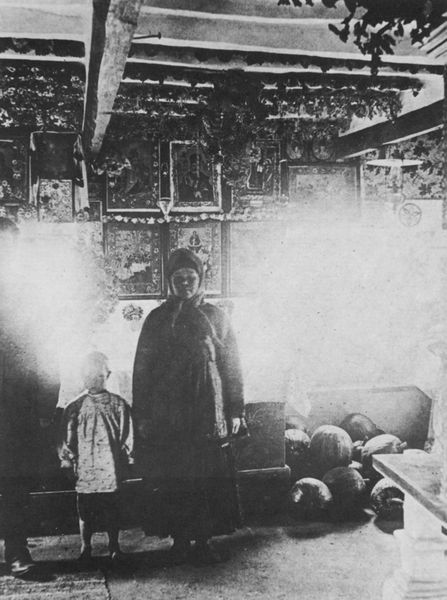
Titel: Das Innere einer ukrainischen Chata
Künstler: Russischer Photograph
Standort: Paris
Institution: Société de Géographie Française
Schlagwörter: blätter, laub, mann, schatten, menschen, blumen, frau, kleid, licht, schwarz, tisch, weiss, zimmer, haus, rock, teppich, gläser, jacke, arm, rahmen, stehen, bild, bildnis, hände, innenraum, porträt, boden, interieur, stehend, decke, familie, kind, mutter, pflanzen, ranken, schürze, bilder, sofa, wohnzimmer, zwei, schuhe, russland, füsse, wohnung, kopftuch, reflexe, balken, couch, junge, nagel, foto, fotografie, photographie, schwarzweiß, beutel, photo, melonen, fotographie, aufnahme, deckenbalken, gruppenfoto, überbelichtet, überbelichtung, verblendet, überblendet